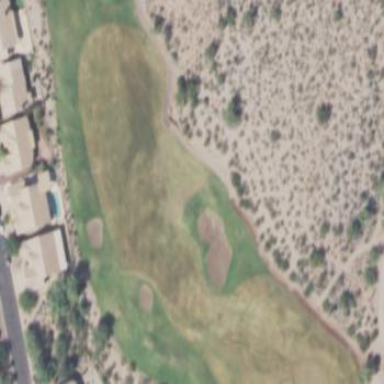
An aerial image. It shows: Golf rough area.